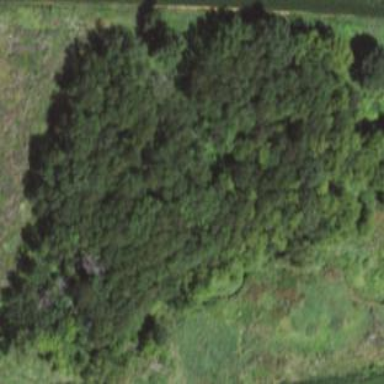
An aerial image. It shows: Beautiful woodland area.